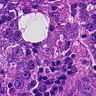
Metastatic tissue present: yes